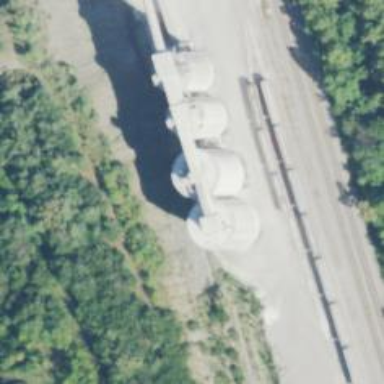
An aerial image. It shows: Silo.